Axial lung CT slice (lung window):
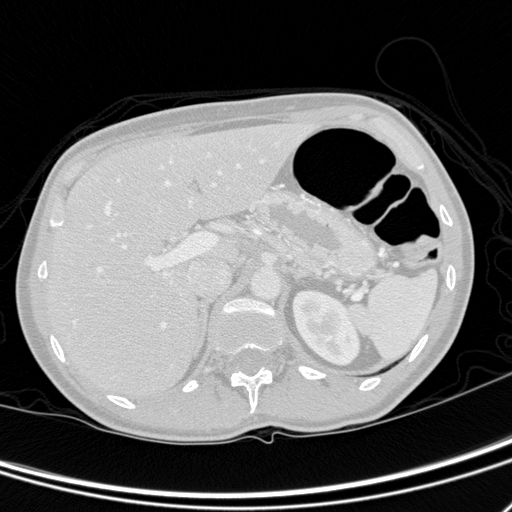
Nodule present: no